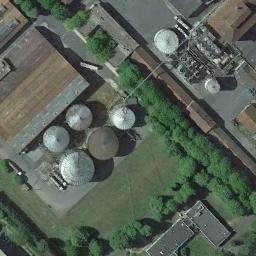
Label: storage_tank